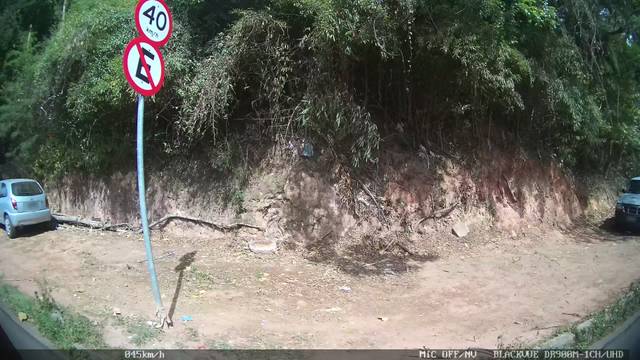
Region: Brazil
Coordinates: -21.746, -43.365